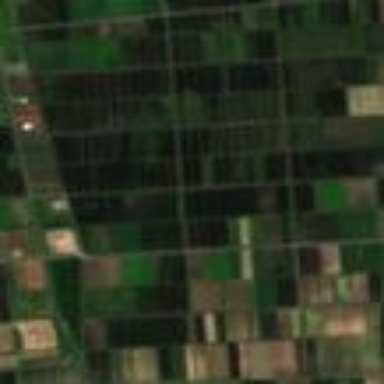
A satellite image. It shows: Farmland with rice crops growing. The produce is rice.